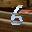
Label: 6